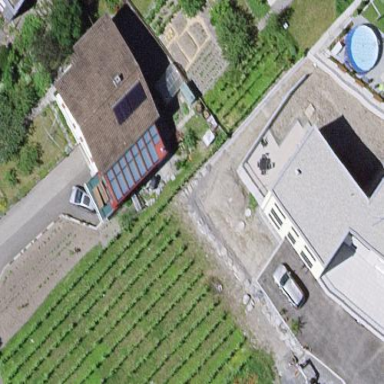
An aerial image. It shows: Vineyard.